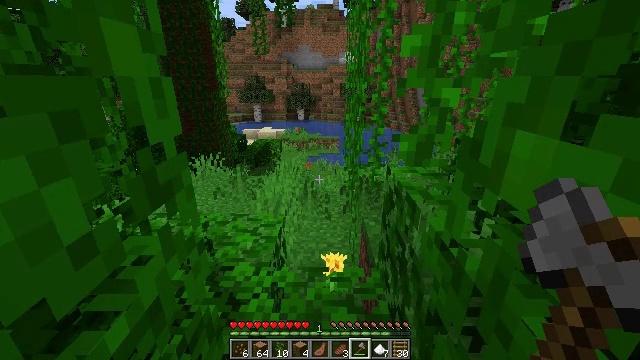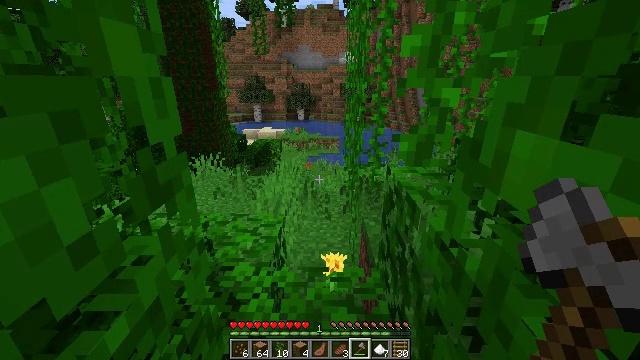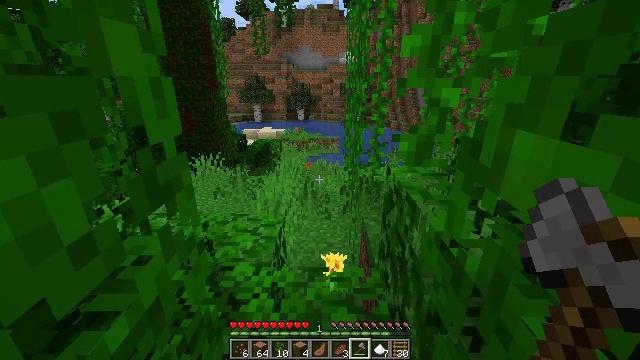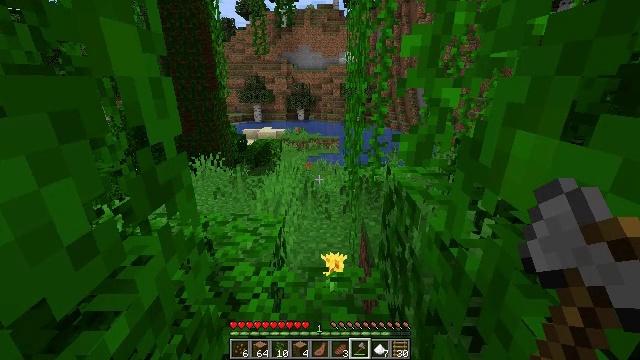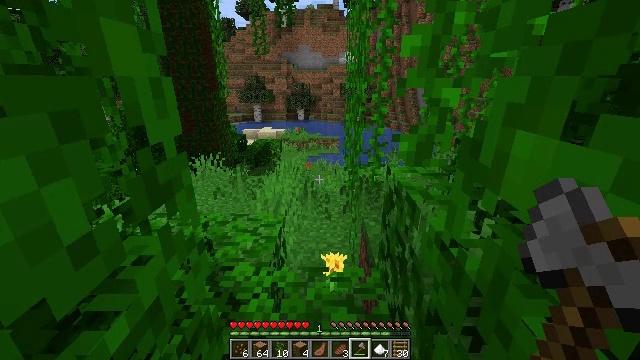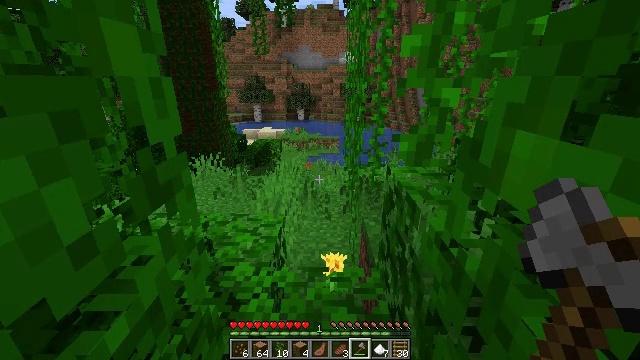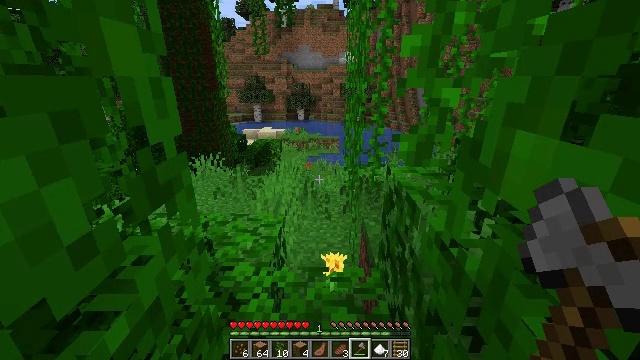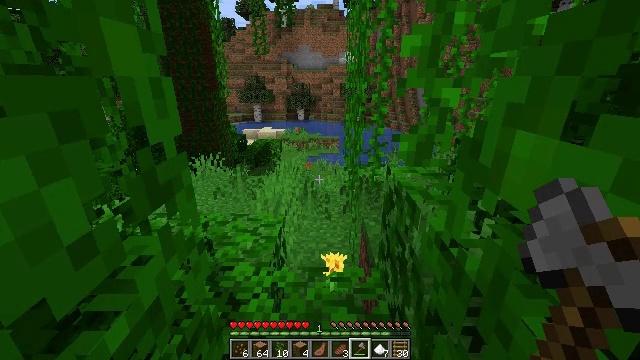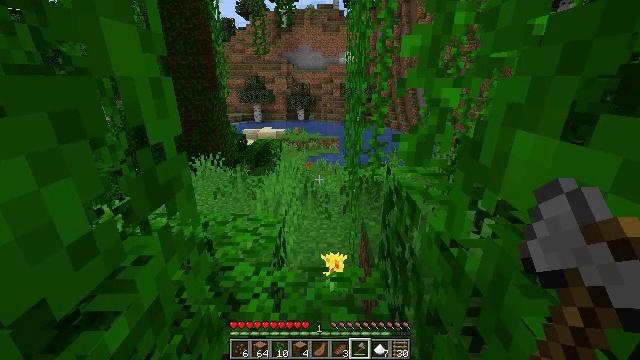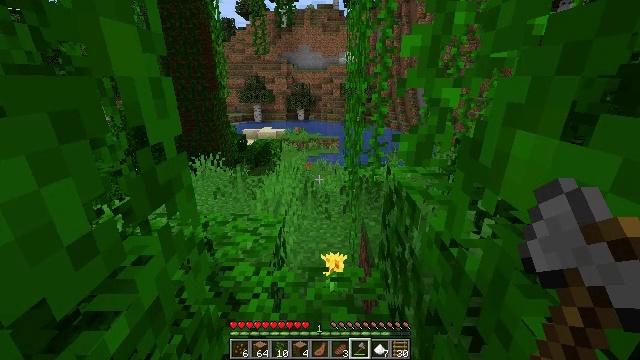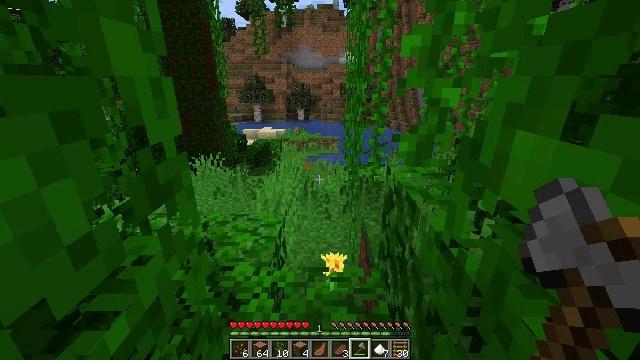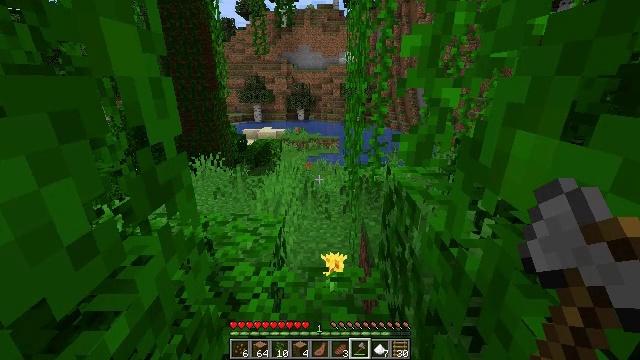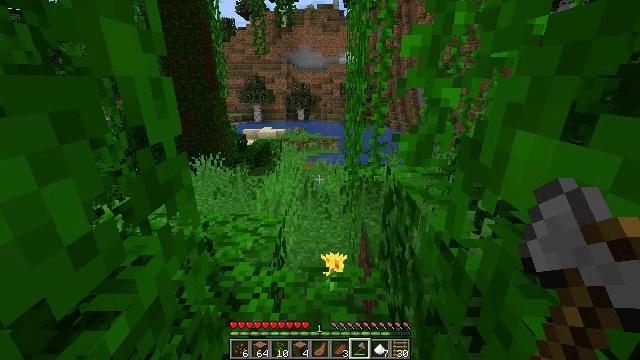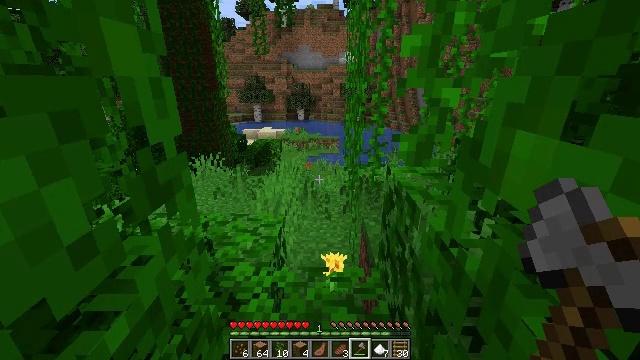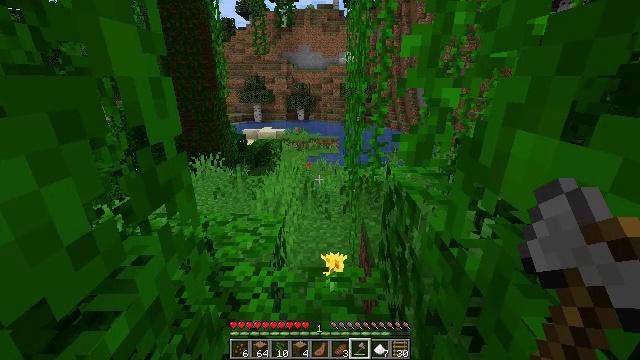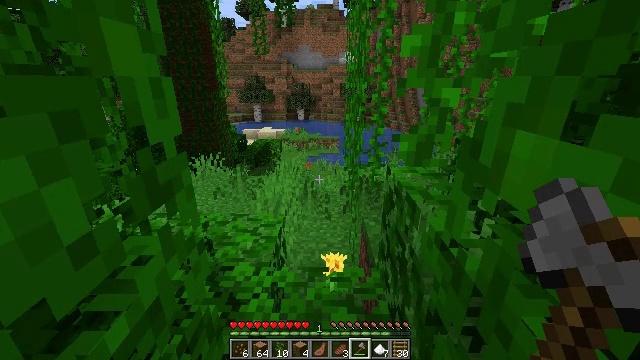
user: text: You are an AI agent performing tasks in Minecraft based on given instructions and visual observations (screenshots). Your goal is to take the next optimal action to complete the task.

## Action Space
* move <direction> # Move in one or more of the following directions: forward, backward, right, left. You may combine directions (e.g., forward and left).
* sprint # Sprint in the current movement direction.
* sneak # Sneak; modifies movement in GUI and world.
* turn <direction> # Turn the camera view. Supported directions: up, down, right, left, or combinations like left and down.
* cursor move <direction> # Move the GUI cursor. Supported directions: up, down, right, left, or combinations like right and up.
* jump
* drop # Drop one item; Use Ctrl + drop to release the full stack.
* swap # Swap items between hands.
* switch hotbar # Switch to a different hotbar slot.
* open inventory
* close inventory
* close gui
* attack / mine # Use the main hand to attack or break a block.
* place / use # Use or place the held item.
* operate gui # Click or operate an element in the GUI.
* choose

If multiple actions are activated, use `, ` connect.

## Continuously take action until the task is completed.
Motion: motion action
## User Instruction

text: Gather jungle leaves from the tree.
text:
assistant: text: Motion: no_op
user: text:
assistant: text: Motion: no_op
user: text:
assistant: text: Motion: no_op
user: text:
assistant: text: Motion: no_op
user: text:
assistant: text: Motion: no_op
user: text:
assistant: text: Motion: no_op
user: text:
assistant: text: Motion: no_op
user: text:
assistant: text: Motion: no_op
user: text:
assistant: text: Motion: no_op
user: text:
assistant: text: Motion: no_op
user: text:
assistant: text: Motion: no_op
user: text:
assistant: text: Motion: no_op
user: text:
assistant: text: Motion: no_op
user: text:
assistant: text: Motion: no_op
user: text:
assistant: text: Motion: no_op
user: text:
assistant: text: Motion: no_op
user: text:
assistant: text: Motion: no_op
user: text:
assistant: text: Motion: no_op
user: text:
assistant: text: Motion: no_op
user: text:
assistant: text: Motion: no_op
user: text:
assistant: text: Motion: no_op
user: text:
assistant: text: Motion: no_op
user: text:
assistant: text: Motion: no_op
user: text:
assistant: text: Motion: no_op
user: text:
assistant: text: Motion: no_op
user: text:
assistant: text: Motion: no_op
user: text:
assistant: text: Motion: no_op
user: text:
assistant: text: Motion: no_op
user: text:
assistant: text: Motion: no_op
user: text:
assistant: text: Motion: no_op